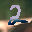
Label: 2